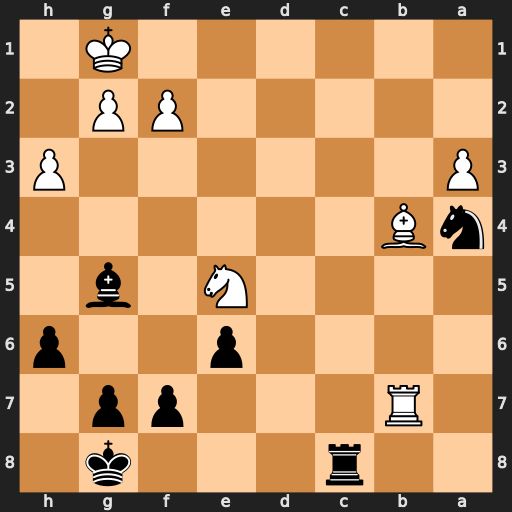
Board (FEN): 2r3k1/1R3pp1/4p2p/4N1b1/nB6/P6P/5PP1/6K1
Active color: b
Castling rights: -
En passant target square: -
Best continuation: Rc1+ Kh2 Bf4+ g3 Bxe5